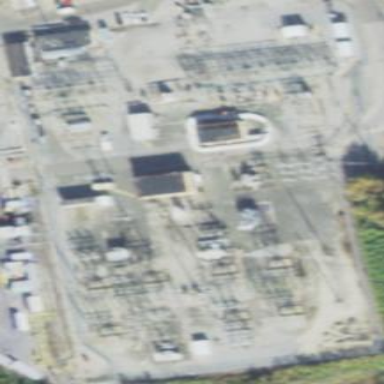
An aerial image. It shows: Transmission level substation.